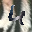
Label: 4